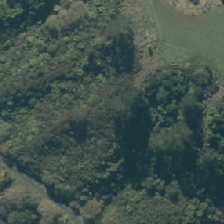
Land cover: grose_broom